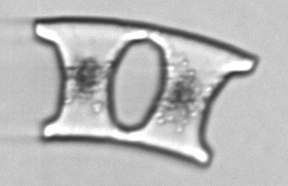
Label: Eucampia